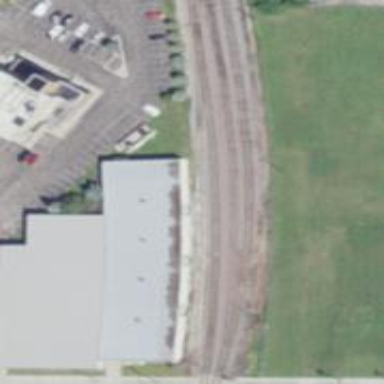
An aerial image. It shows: Rail spur service.